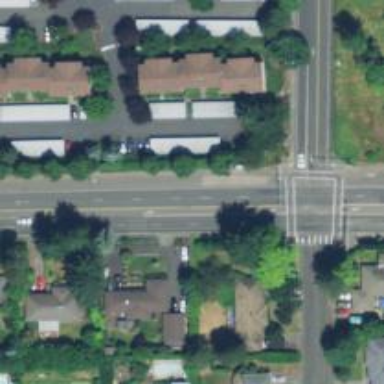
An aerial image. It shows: Primary road with sidewalk on the left.